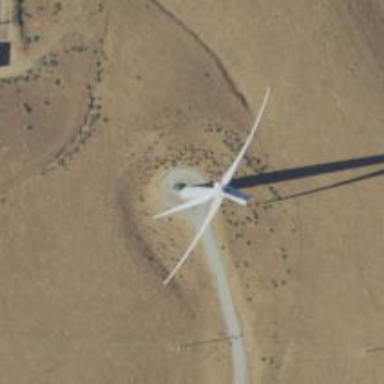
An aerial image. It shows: Wind generator powered by horizontal-axis wind turbine.